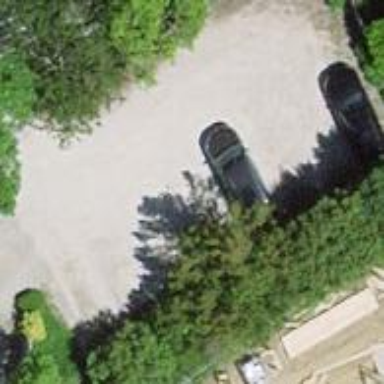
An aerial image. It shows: Parking area with surface.